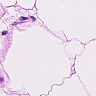
Metastatic tissue present: no